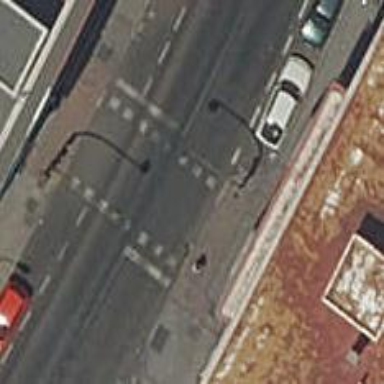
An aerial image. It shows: Road with traffic signals.